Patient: sex M, age 77
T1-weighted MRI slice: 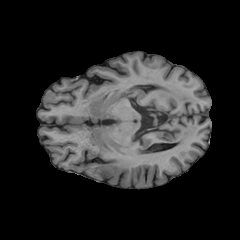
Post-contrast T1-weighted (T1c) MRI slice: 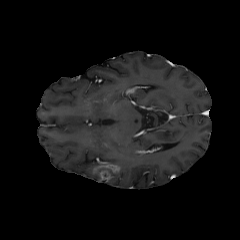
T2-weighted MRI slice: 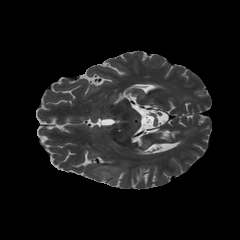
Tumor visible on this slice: yes
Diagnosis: Glioblastoma, IDH-wildtype
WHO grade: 4